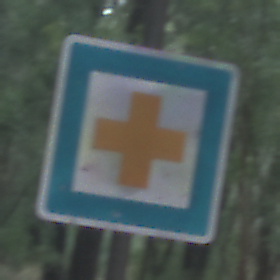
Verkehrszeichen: ErsteHilfe
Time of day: SunriseSunset
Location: Outdoor (Nature)
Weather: NotSpecified
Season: Autumn
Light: Natural